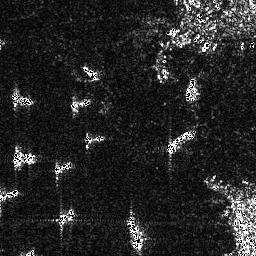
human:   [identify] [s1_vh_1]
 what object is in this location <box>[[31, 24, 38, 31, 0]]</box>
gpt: <ref>1 small ship at the top</ref>